Field crop: maize
Growth stage: 2
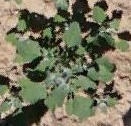
Species: chenopodium